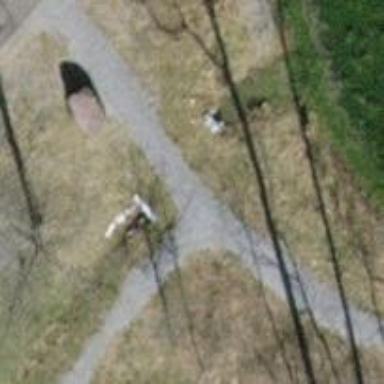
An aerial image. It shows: Culvert tunnel.